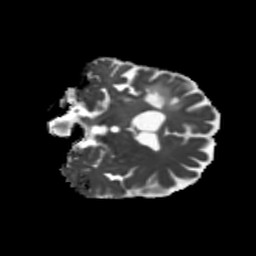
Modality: MD
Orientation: coronal
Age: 74
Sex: female
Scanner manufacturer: siemens
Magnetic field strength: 3 T
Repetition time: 5.25 s
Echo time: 0.08 s